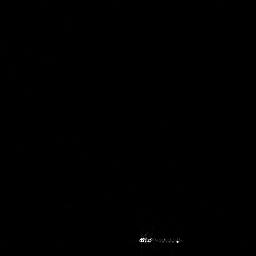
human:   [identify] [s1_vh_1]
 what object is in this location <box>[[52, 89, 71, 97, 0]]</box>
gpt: <ref>1 medium ship at the bottom</ref>